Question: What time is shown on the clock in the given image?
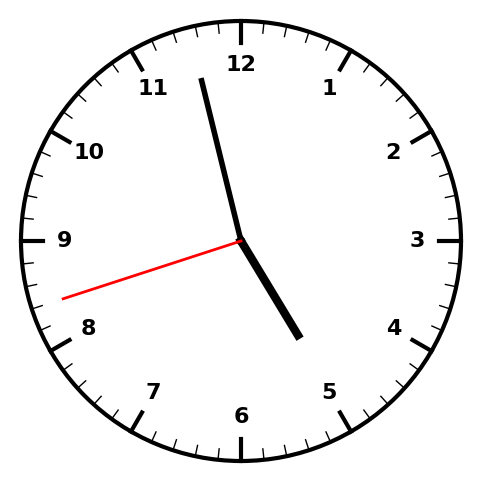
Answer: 04:57:42